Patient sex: F
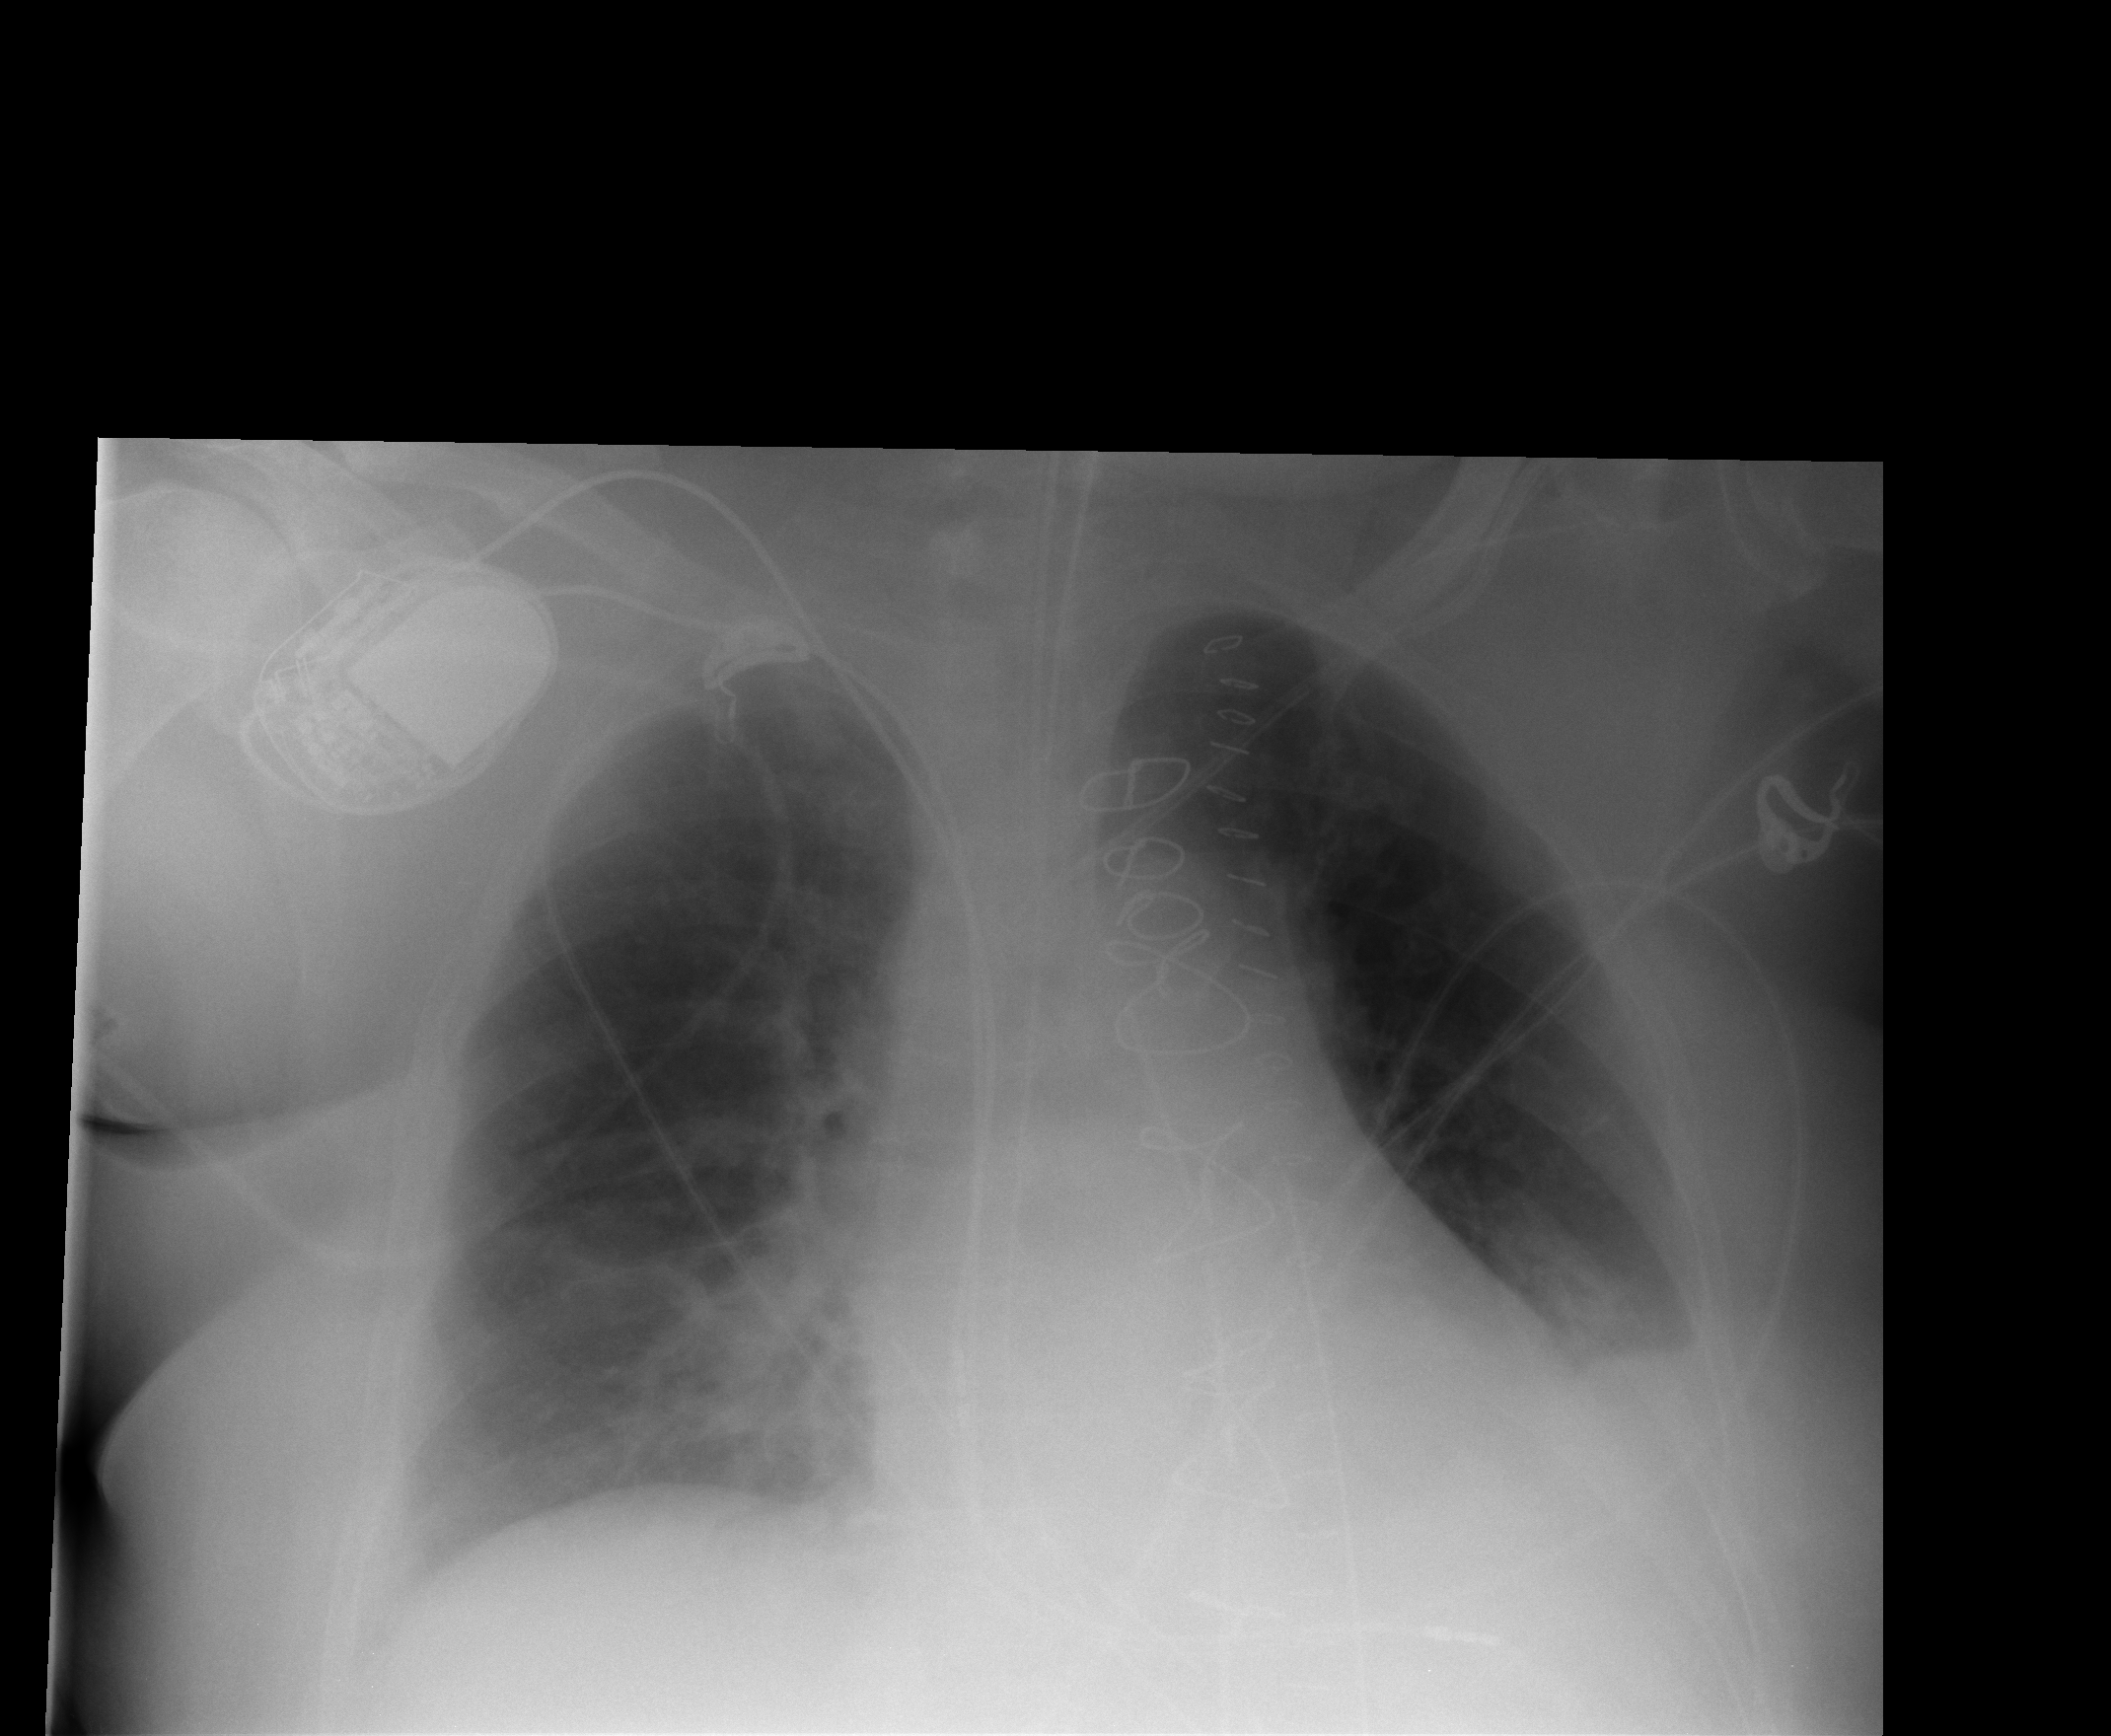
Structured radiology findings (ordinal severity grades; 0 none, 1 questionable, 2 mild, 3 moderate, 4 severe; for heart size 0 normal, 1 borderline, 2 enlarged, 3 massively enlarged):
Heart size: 2
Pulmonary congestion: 1
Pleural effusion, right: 1
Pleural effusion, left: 2
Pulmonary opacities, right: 1
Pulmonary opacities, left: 0
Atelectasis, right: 3
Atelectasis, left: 2